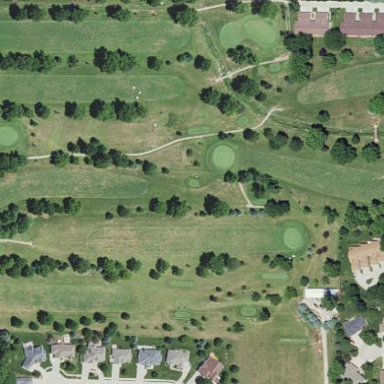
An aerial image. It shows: Golf course.